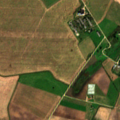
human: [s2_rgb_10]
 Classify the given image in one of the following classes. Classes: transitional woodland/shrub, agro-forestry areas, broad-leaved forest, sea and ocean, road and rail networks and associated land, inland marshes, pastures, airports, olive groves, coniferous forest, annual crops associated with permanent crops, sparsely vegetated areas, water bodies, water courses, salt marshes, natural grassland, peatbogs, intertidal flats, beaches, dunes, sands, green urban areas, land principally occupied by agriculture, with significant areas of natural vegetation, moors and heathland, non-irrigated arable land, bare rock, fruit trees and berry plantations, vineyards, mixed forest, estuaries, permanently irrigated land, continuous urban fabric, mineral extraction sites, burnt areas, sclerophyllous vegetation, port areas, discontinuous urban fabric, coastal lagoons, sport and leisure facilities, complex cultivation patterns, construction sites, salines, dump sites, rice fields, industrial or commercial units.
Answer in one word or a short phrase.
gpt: discontinuous urban fabric, non-irrigated arable land, complex cultivation patterns